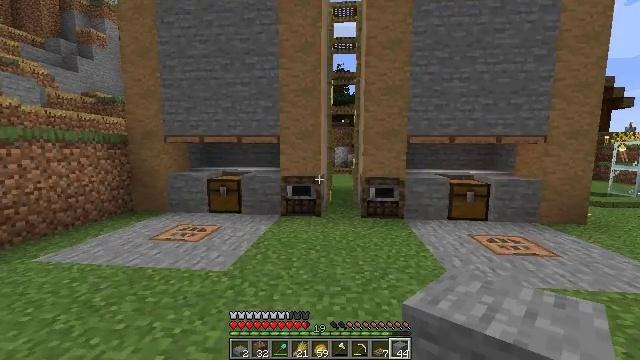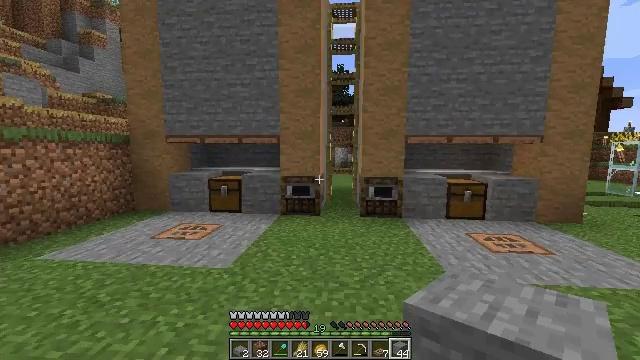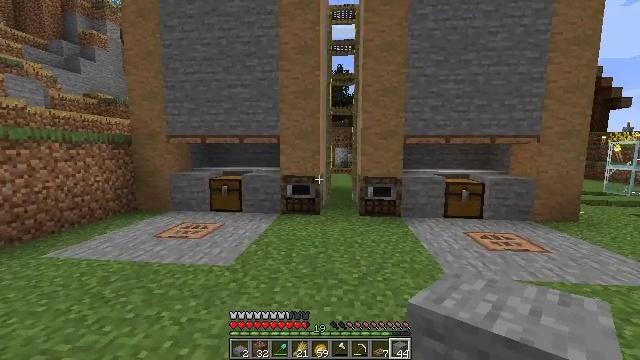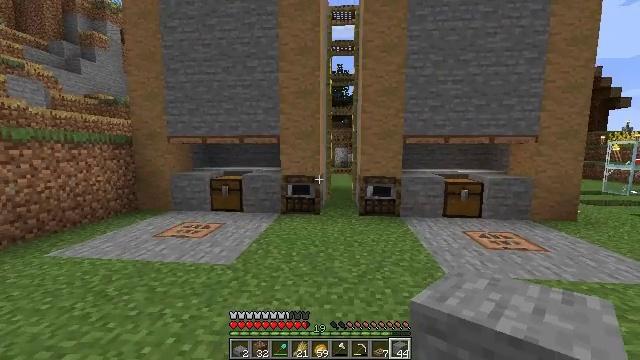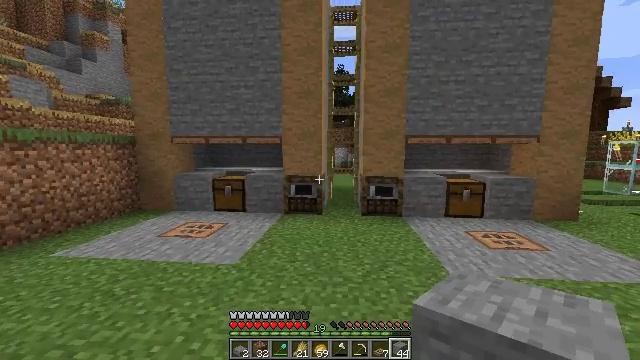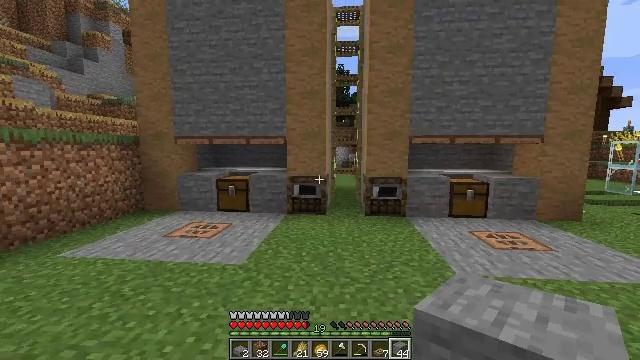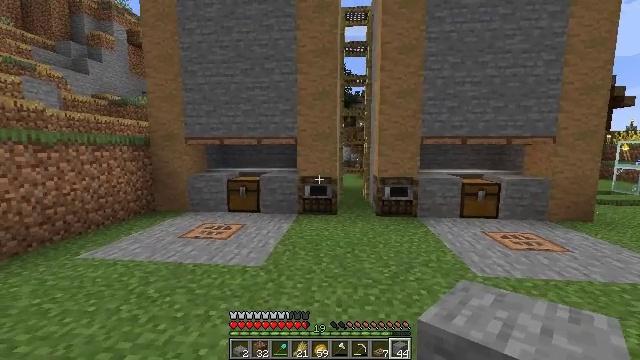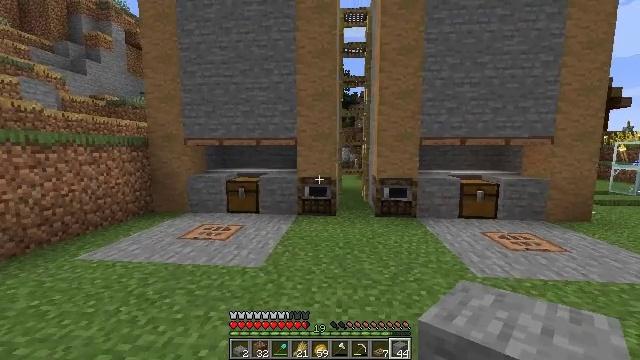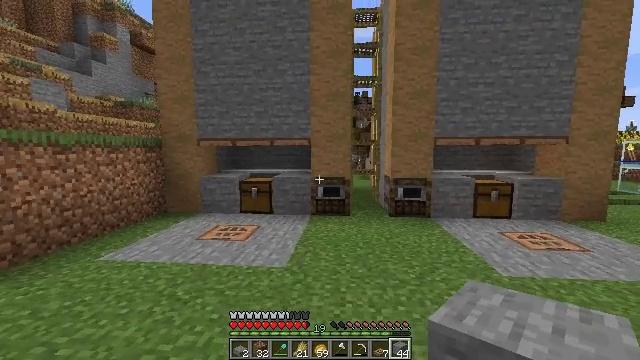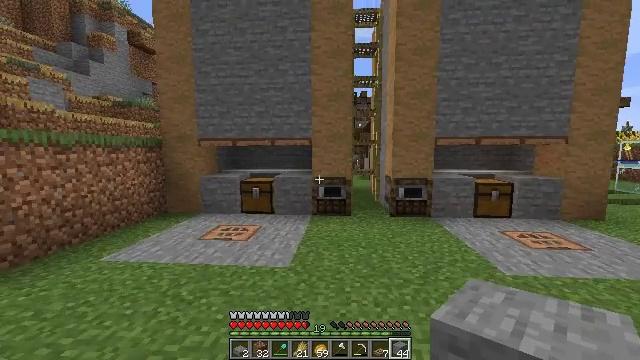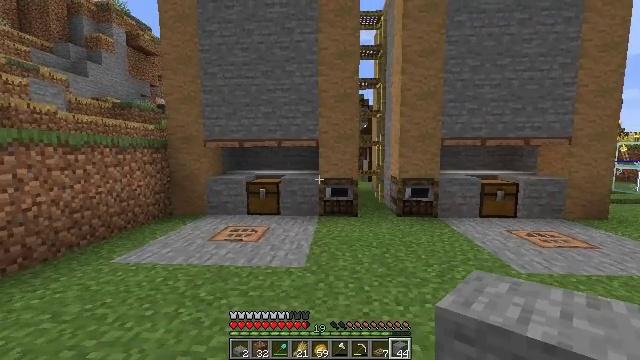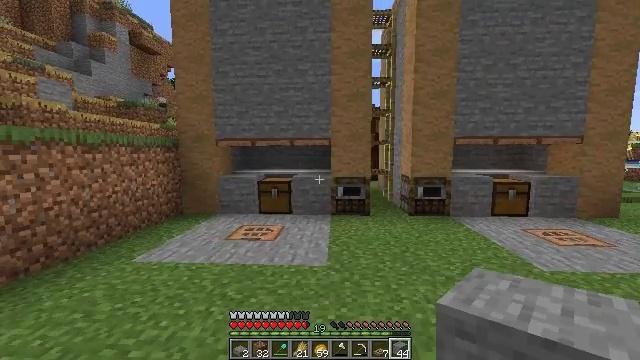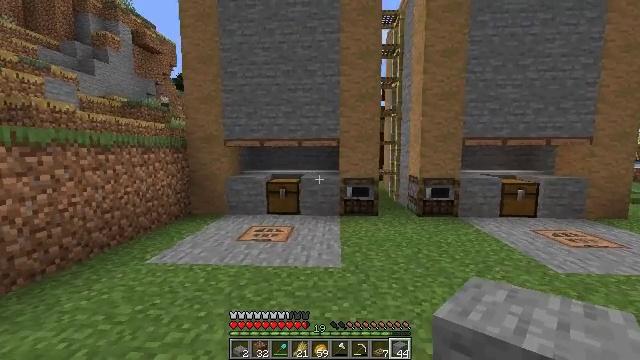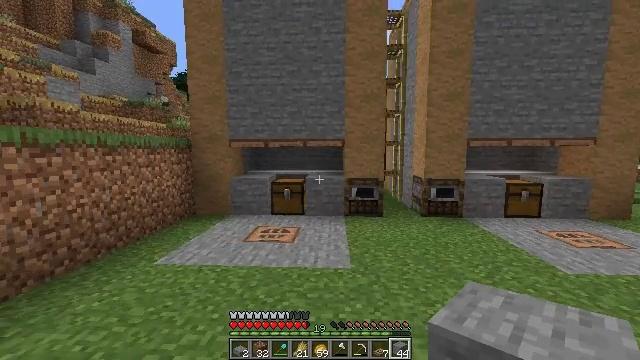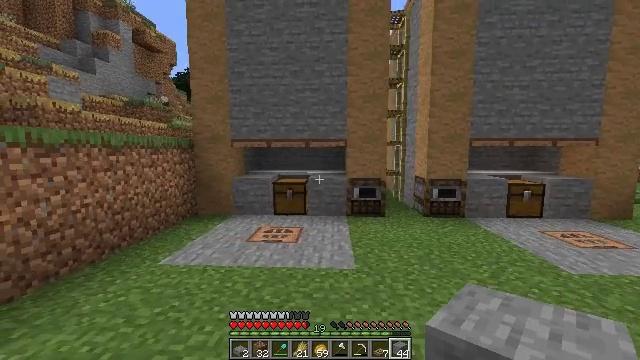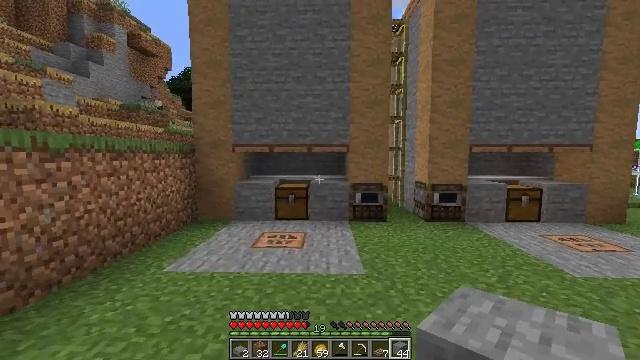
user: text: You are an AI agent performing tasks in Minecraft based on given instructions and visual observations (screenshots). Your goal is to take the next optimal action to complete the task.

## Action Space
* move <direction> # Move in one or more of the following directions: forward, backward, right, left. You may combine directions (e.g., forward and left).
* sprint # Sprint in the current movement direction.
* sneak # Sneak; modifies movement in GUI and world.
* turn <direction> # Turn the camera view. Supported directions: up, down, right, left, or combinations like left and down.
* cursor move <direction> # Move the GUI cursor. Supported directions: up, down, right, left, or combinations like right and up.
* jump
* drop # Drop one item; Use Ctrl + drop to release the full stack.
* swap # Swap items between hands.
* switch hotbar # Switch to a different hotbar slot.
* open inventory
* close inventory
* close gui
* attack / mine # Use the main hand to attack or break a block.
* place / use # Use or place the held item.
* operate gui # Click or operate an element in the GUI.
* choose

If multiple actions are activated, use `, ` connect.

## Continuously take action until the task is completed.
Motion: motion action
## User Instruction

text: Use the crafting table to create a jungle sign.
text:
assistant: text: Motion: no_op
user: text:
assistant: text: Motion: no_op
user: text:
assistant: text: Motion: no_op
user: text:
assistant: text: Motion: move left
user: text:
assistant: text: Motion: move left
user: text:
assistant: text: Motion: move left
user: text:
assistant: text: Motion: move left
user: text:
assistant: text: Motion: move left
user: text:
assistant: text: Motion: move left
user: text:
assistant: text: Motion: move left
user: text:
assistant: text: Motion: move left
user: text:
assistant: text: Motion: move left
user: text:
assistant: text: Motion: move left
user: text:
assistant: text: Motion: move left
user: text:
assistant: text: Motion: move left, turn right and up
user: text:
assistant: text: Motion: move left, turn right and up
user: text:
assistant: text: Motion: move left, turn right and up
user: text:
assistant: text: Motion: move left, turn right and up
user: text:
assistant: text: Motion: move left, turn right and up
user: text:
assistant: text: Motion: move left, turn up
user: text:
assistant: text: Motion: turn up
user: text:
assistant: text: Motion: no_op
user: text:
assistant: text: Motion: no_op
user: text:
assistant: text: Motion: no_op
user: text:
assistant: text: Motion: move forward
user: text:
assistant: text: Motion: move forward, turn right and down
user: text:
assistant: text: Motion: move forward, turn right and down
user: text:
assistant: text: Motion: move forward, turn right and down
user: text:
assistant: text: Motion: move forward, turn right and down
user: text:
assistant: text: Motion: move forward, sprint, turn right and down